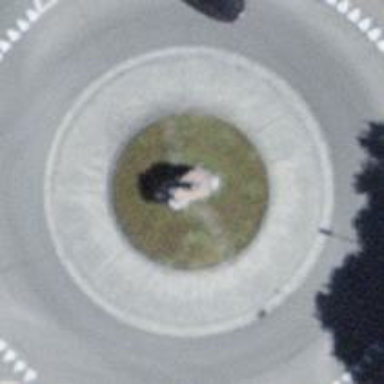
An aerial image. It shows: Primary highway with asphalt surface leading to roundabout.